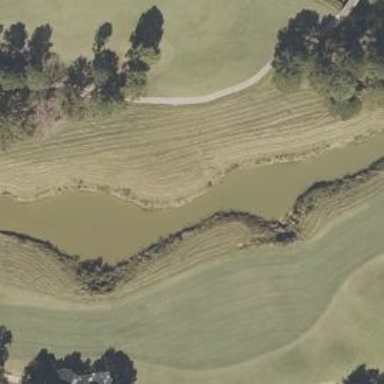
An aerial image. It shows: Golf fairway surrounded by grass.